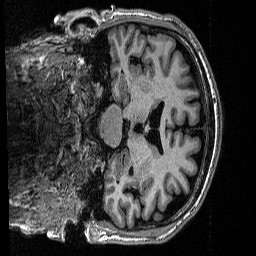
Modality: T1w
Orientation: coronal
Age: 58
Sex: male
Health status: healthy
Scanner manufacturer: siemens
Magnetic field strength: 1.5 T
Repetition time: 2.73 s
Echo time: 0.00357 s